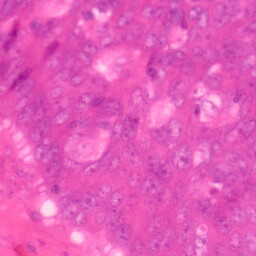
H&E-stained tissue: Colon